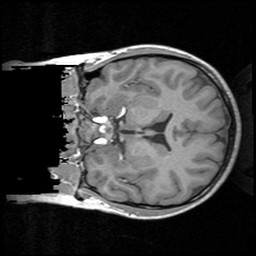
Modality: T1w
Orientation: coronal